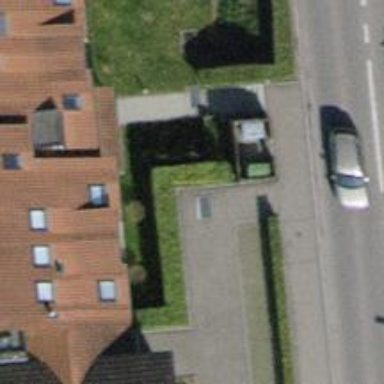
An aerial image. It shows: Hedge barrier.